Question:
I need some help to do some query. I will be given 2 parameter ('@dateFrom', '@dateTo'). Basically the relationship of 'tblRequest' to 'tblLog' is one-to-many. I'm trying to query based on LogDate. Say I need to query date from 2015/02/01 - 2015/02/28, my current query will return one row result from tblLog. But referring to this scenario, instead return 1 result, I need to return all of its sibling's (same RequestId, which 3 row).
'''
select * from tblRequest
inner join tblLog on tblLog.RequestId = tblRequest.Id
where Logdate >= @dateFrom and Logdate < @dateto
'''
Anybody know how can I achieve this? I'm using MS Sql.
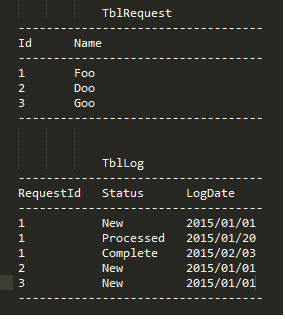
Answer: Assuming that your logic is correct, then you need an additional 'join' or condition to bring in all the similar request ids. Here is an example using 'in':
'''
select r.name, l.*
from tblRequest r inner join
tblLog l
on l.RequestId = r.Id
where r.id in (select l2.RequestId
from tblLog l2
where l2.Logdate >= @dateFrom and l2.Logdate < @dateto
);
'''
As a note, you could also approach this with window functions:
'''
select rl.*
from (select r.name, l.*,
sum(case when l.LogDate >= @dateFrom and l.Logdate < @dateto
then 1 else 0
end) over (partition by r.id) as cnt
from tblRequest r inner join
tblLog l
on l.RequestId = r.Id
) rl
where cnt > 0;
'''
Two different ways to accomplish the same thing.